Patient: sex F, age 68
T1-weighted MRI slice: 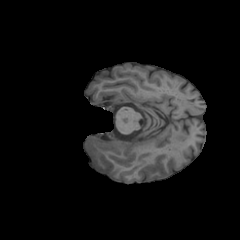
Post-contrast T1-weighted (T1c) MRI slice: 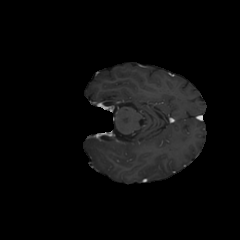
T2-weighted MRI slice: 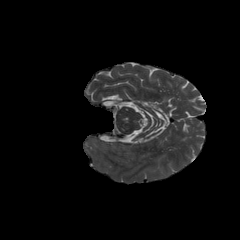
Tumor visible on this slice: yes
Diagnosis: Glioblastoma, IDH-wildtype
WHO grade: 4